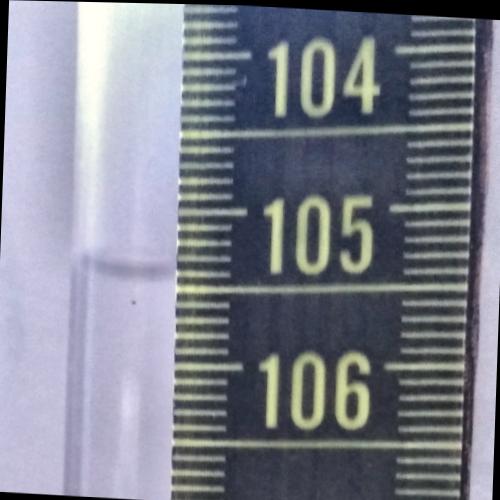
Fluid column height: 105.4 cm